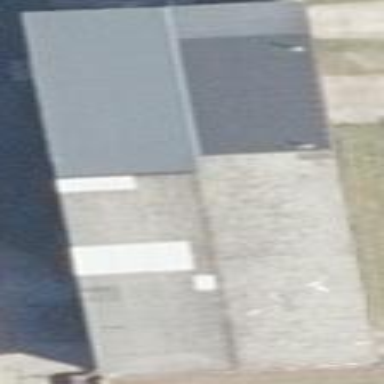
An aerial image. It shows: Commercial building.